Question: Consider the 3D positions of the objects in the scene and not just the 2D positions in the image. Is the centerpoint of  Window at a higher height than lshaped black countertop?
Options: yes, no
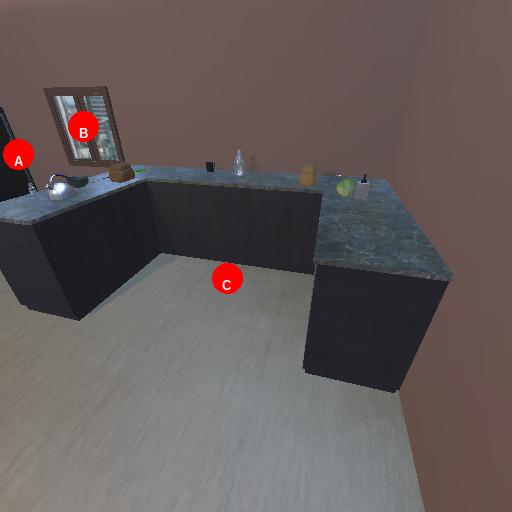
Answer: yes